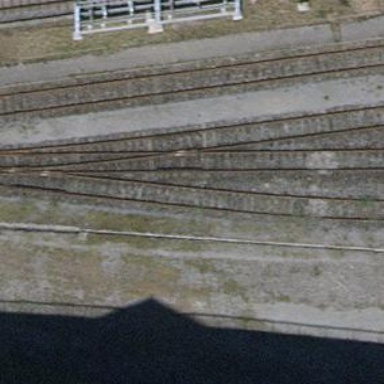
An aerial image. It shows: Abandoned railway yard with electrified contact line.Only one track is present in the yard.